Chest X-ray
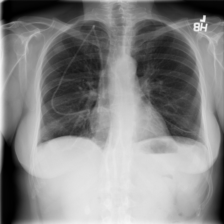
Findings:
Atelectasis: negative
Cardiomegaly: negative
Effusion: negative
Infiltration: negative
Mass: negative
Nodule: negative
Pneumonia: negative
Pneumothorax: negative
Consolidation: negative
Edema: negative
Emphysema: negative
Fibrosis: negative
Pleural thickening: negative
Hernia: negative